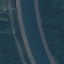
Label: River